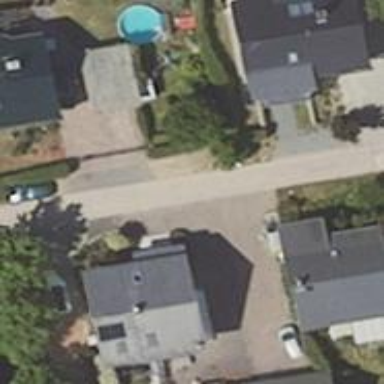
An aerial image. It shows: Smoothly paved residential road.